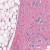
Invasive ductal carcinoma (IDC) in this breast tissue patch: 1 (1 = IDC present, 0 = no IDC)